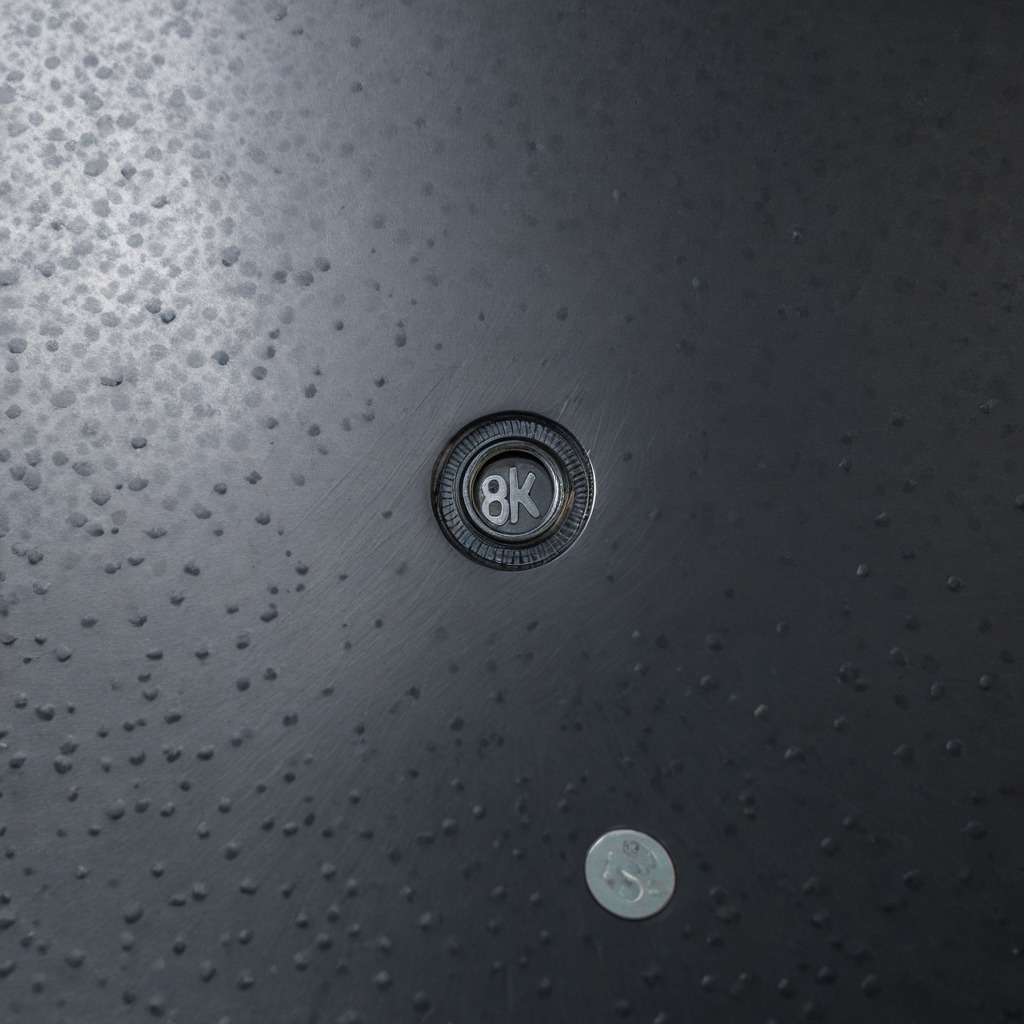
A metal nut is lying on the cold steel table in a mining workshop.